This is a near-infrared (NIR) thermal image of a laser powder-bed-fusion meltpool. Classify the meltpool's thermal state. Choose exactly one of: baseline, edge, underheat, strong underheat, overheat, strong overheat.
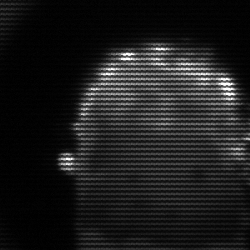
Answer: baseline